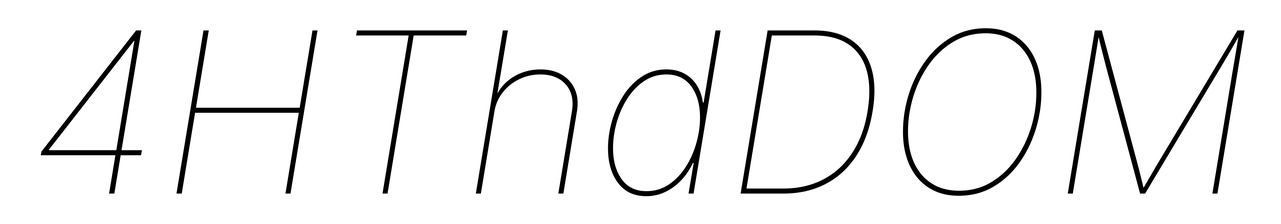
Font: Inter-Italic_Thin_Italic